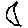
Label: moon